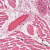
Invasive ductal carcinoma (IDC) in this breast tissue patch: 0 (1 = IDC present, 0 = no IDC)